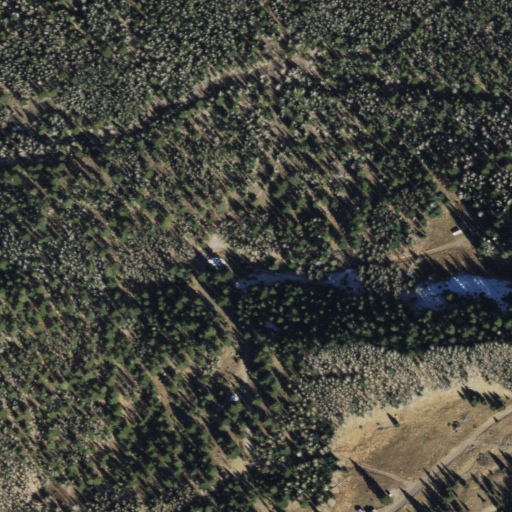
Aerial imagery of depression(s) in Arizona named Inner Basin containing evergreen forest, deciduous forest, and shrub